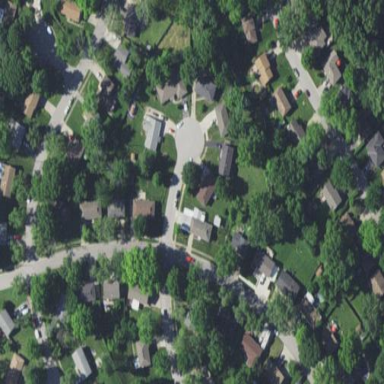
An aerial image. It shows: Residential area consisting of single-family homes.